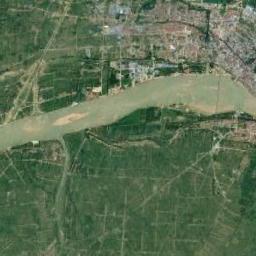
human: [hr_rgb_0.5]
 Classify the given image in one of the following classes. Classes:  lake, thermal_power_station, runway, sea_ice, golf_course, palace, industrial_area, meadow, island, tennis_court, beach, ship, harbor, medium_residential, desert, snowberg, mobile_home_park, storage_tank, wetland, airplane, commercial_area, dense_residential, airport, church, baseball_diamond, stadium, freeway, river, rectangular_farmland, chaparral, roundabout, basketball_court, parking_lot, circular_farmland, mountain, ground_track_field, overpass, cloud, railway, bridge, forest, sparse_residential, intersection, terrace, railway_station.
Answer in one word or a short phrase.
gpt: river